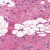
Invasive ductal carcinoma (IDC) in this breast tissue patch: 0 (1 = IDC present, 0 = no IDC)